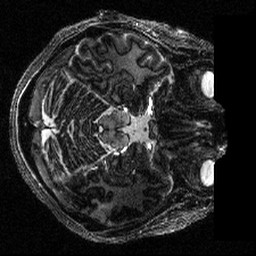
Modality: MP2RAGE
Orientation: axial
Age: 29
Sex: female